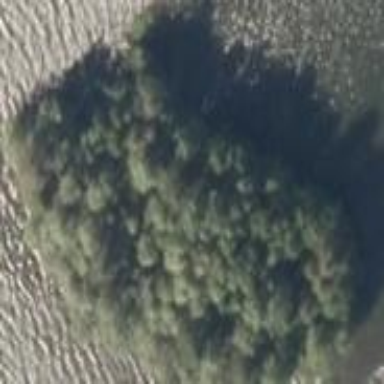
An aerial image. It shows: Island covered with woodland.